Aerial crown-view tile of a tropical tree (Barro Colorado Island, Panama), acquired 20250124:
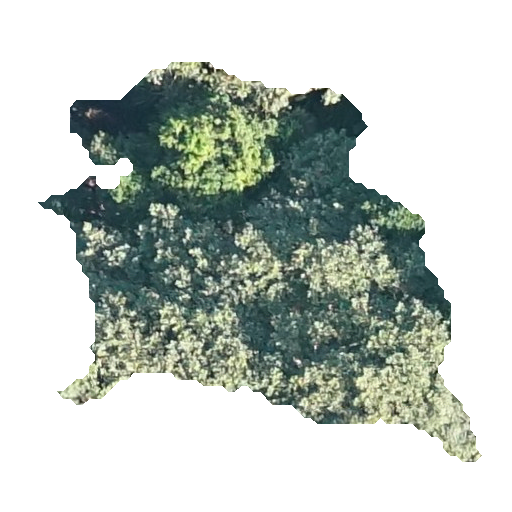
Species: Luehea seemannii
GBIF accepted scientific name: Luehea seemannii
Crown area: 154.496 m²